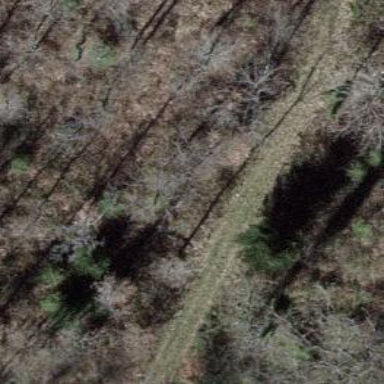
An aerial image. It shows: Track on the ground with grade3 tracktype.